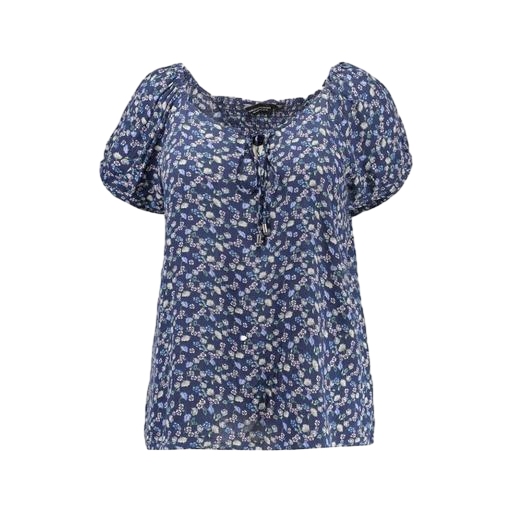
blue plus size printed t-shirt only macy, blue floral tie-neck top, blue floral-print top, white background